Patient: sex M, age 32
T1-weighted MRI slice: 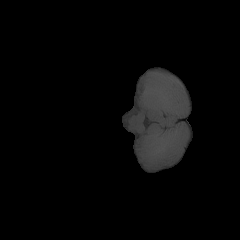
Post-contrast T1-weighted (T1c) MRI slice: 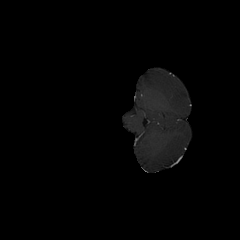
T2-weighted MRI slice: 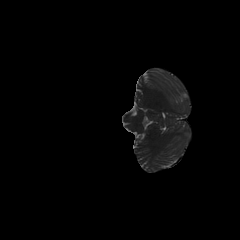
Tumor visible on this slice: no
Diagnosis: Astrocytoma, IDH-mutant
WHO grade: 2